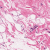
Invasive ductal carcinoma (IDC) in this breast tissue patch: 0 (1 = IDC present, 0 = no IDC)